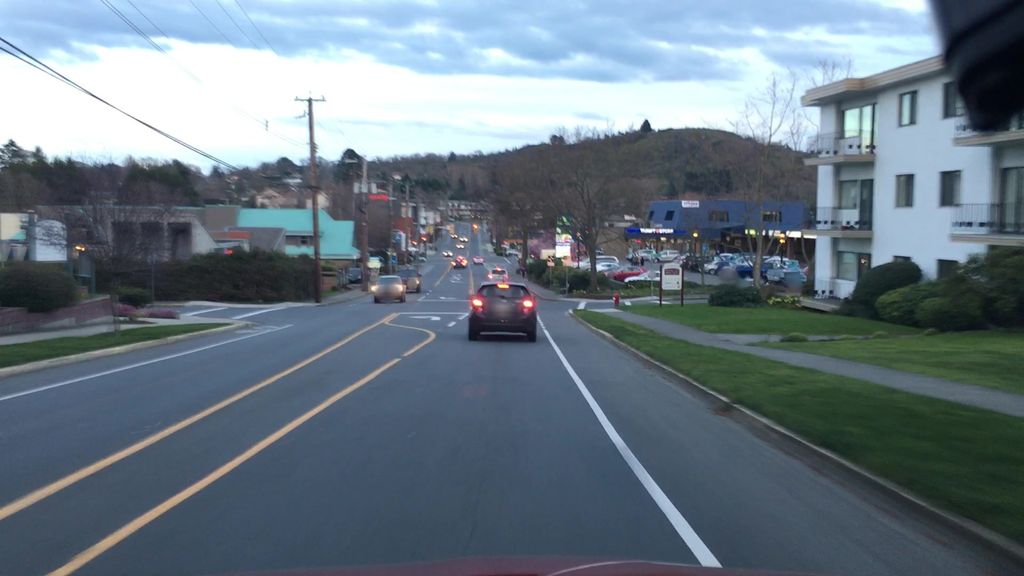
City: victoria